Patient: sex M, age 52
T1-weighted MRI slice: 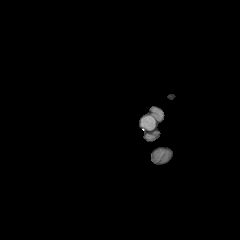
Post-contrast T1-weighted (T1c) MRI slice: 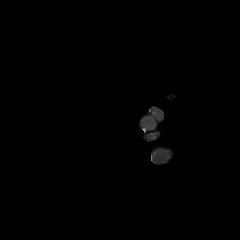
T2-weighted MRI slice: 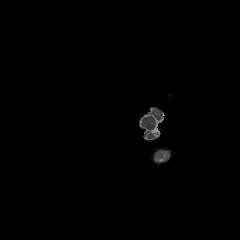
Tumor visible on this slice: no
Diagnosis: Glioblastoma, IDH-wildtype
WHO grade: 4